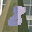
Label: 8